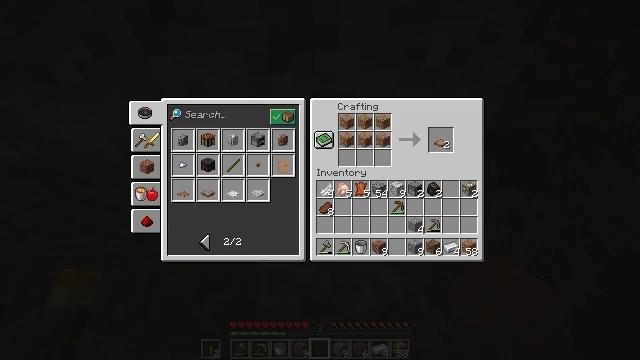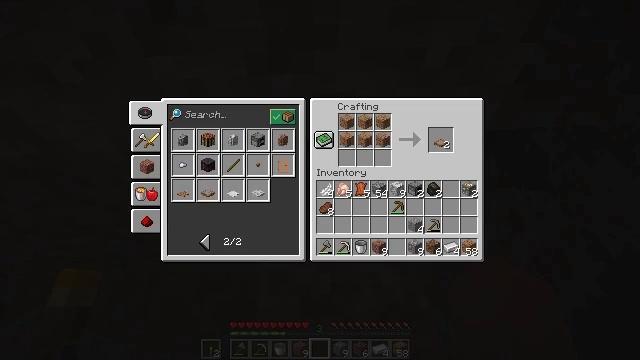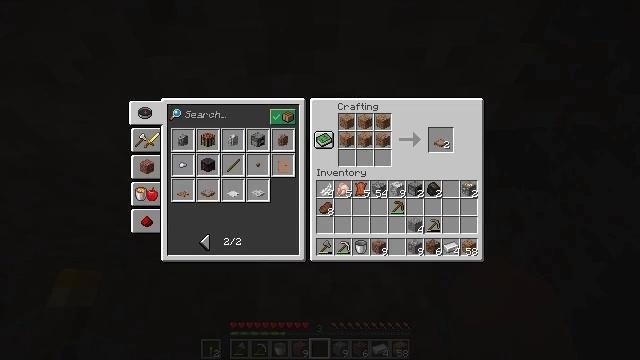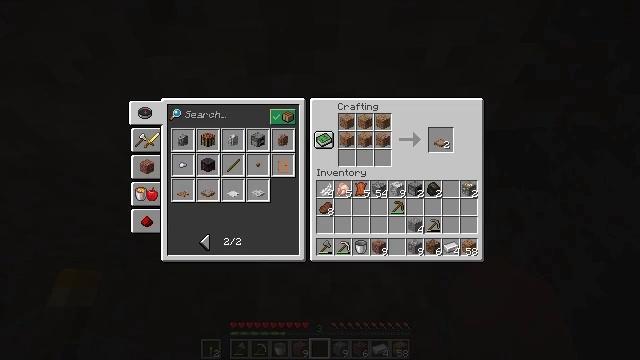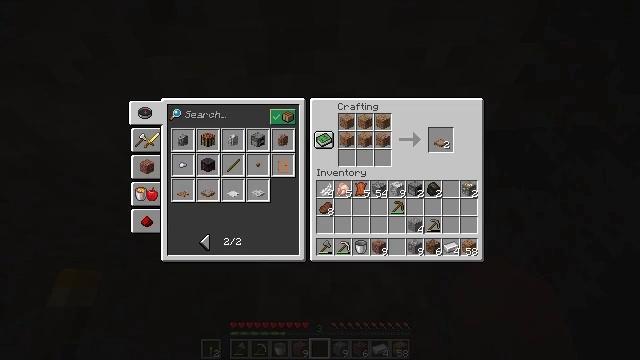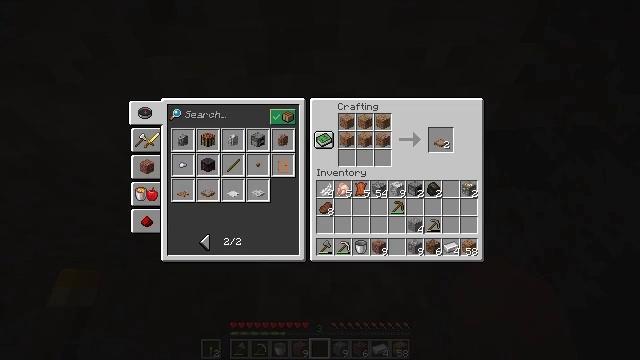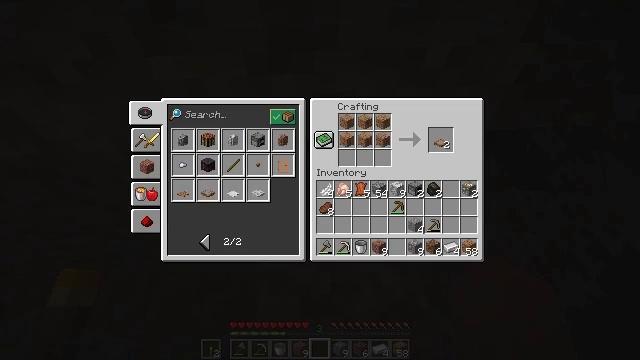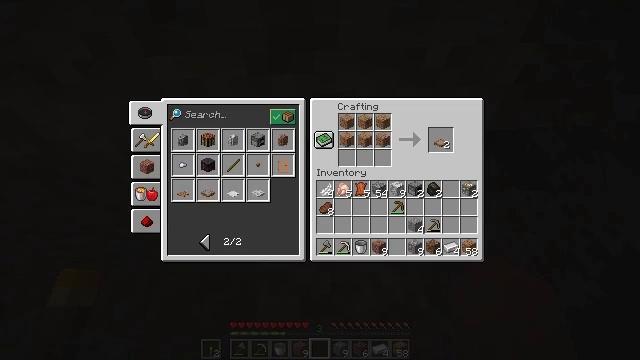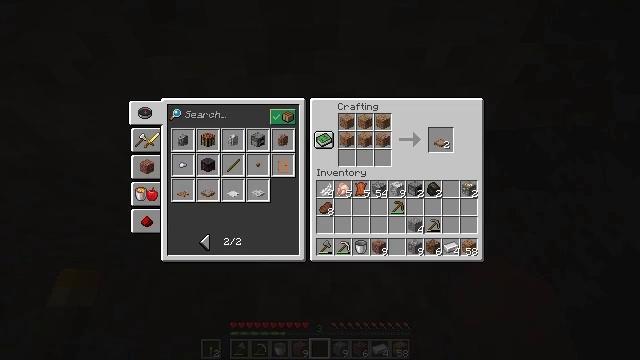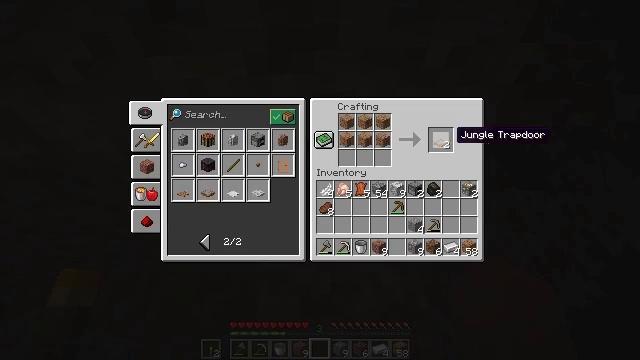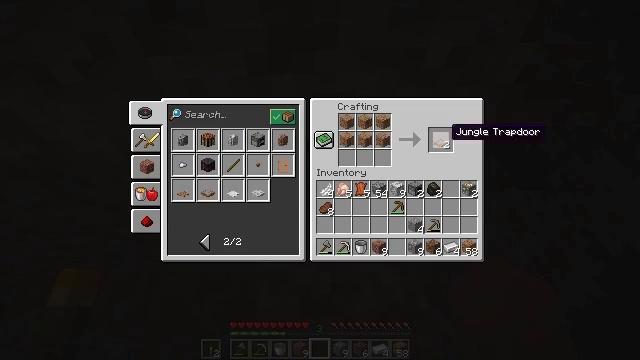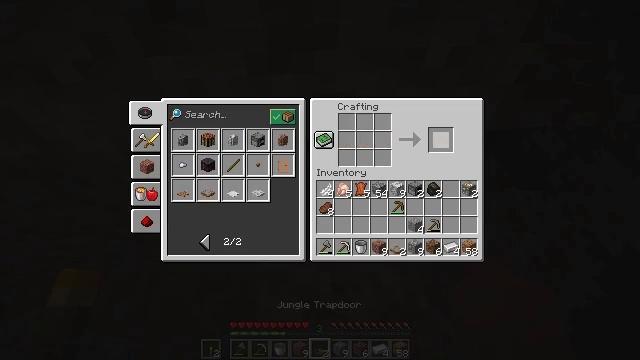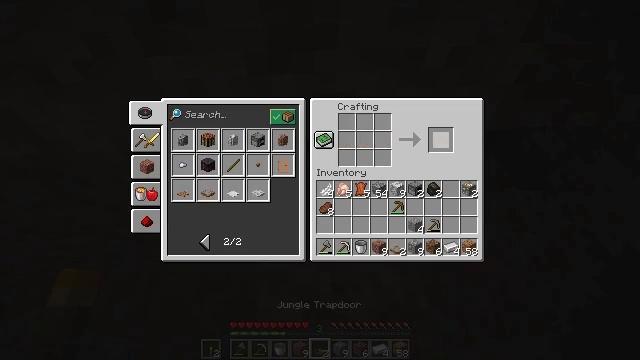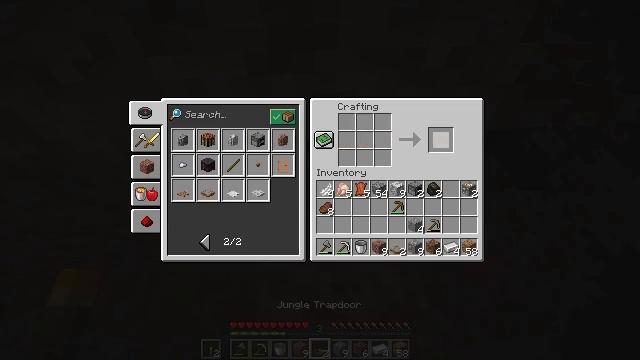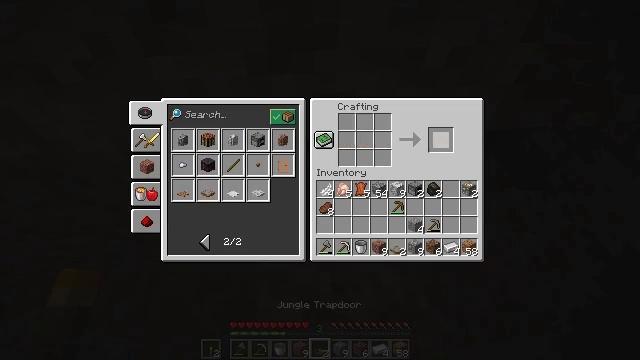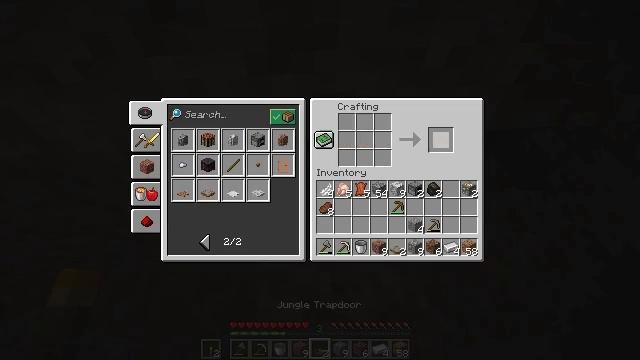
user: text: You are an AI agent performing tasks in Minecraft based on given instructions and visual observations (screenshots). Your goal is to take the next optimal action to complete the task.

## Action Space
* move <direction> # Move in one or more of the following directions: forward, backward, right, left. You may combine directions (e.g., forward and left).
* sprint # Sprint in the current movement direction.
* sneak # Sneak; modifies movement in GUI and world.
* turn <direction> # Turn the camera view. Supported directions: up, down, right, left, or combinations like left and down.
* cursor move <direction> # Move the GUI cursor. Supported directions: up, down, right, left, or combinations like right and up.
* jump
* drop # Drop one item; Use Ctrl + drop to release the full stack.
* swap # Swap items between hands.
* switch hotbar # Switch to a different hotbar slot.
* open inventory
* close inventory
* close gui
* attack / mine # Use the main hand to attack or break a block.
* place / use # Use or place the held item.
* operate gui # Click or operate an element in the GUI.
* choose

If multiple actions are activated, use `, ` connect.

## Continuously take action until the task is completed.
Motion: motion action
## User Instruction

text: Make a jungle trapdoor from jungle wood planks.
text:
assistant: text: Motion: cursor move left and down
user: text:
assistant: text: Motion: cursor move left and down
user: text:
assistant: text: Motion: cursor move left
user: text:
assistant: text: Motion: sneak
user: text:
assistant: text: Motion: sneak
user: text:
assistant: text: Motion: sneak
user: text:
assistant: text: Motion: sneak
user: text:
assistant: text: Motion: sneak
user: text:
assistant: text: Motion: sneak
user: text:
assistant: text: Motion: sneak
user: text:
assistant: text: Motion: sneak, operate gui
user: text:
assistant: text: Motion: sneak, operate gui
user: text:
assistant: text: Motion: sneak, operate gui
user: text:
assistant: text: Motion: sneak, operate gui
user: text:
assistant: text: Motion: sneak
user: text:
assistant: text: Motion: sneak